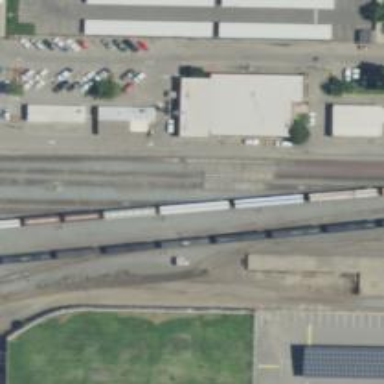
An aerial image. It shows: Railway yard in service.